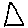
Label: triangle